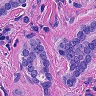
Metastatic tissue present: yes